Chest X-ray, AP view. Patient: 22 years old, sex M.
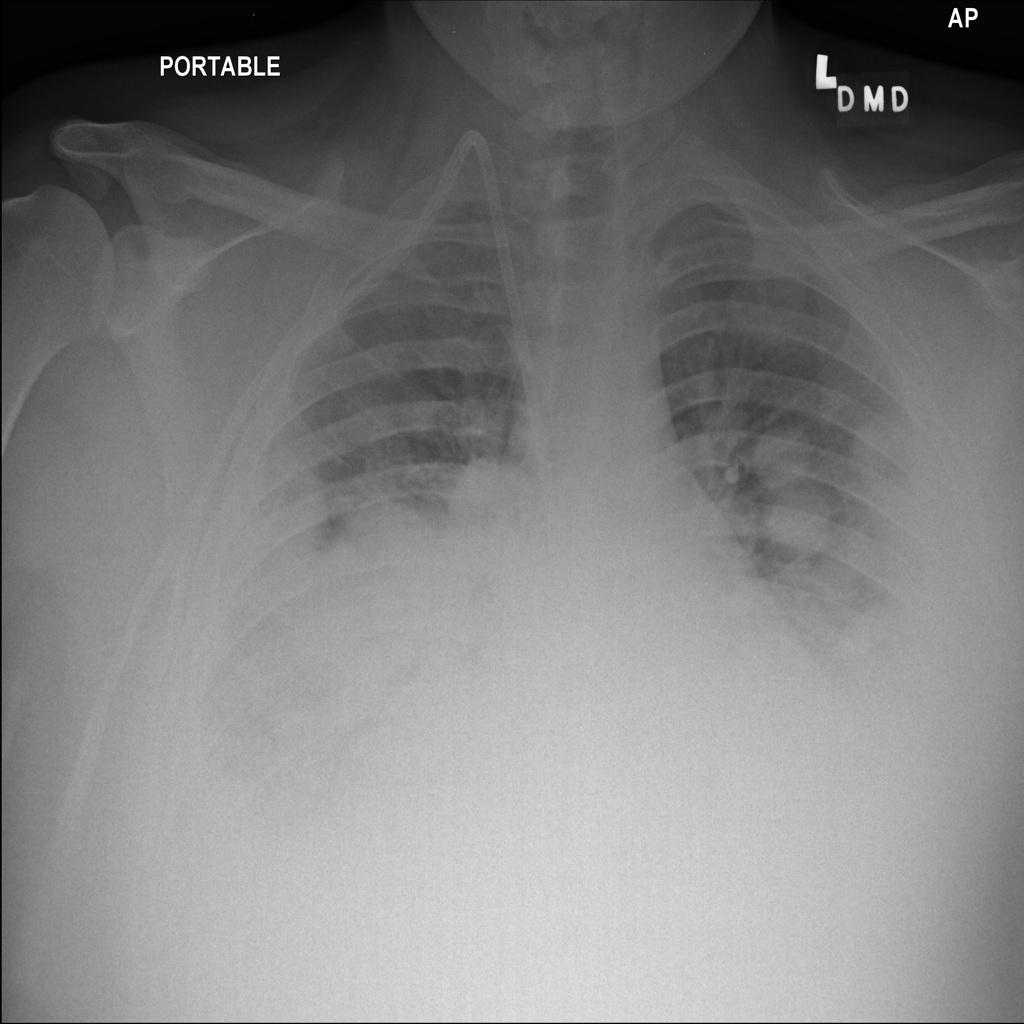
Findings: Effusion, Mass